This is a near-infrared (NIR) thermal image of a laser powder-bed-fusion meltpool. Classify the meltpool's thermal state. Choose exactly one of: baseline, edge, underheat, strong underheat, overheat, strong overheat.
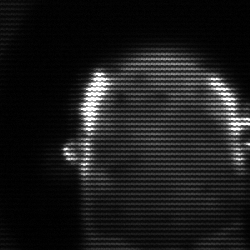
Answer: baseline